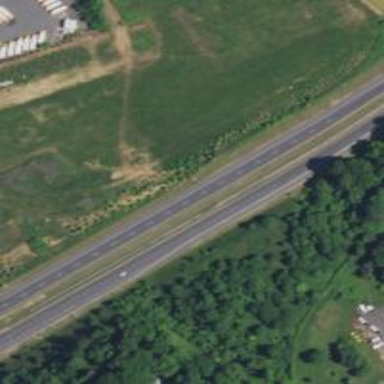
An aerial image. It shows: This image shows trunk highway that functions as expressway.